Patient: sex M, age 57
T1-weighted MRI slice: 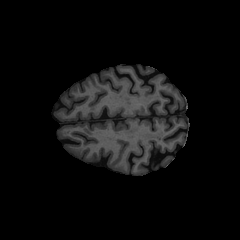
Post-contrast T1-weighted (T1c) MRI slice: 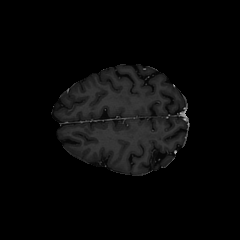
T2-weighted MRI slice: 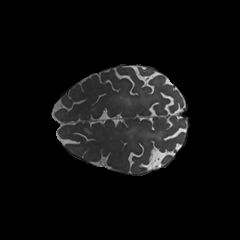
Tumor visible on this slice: no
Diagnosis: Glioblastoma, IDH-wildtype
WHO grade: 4